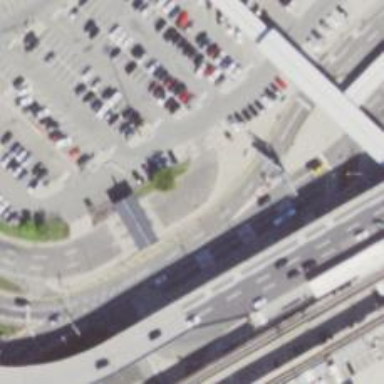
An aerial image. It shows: Tertiary link road with asphalt surface.